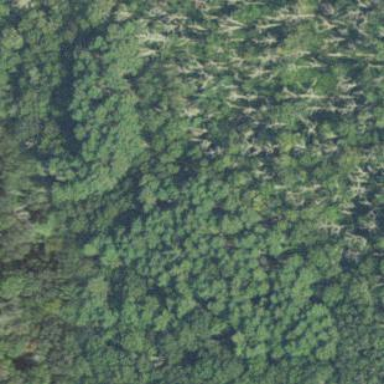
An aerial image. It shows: Woodland with needle-leaved trees.